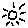
Label: sun